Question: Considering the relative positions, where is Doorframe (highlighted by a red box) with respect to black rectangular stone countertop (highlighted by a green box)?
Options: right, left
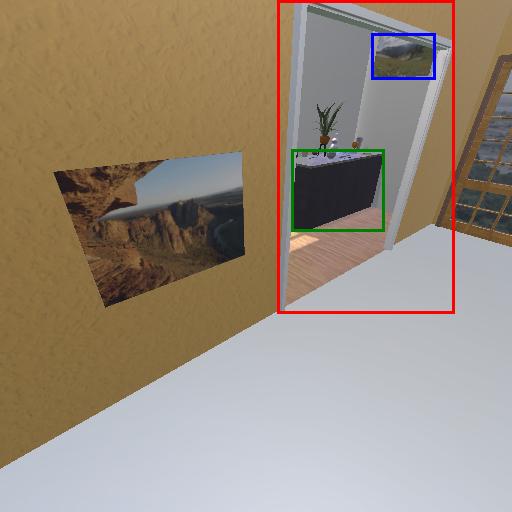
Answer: right